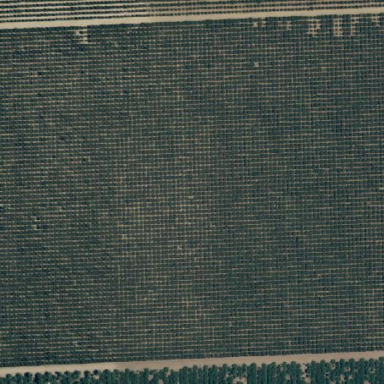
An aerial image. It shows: Orchard filled with persimmon trees.